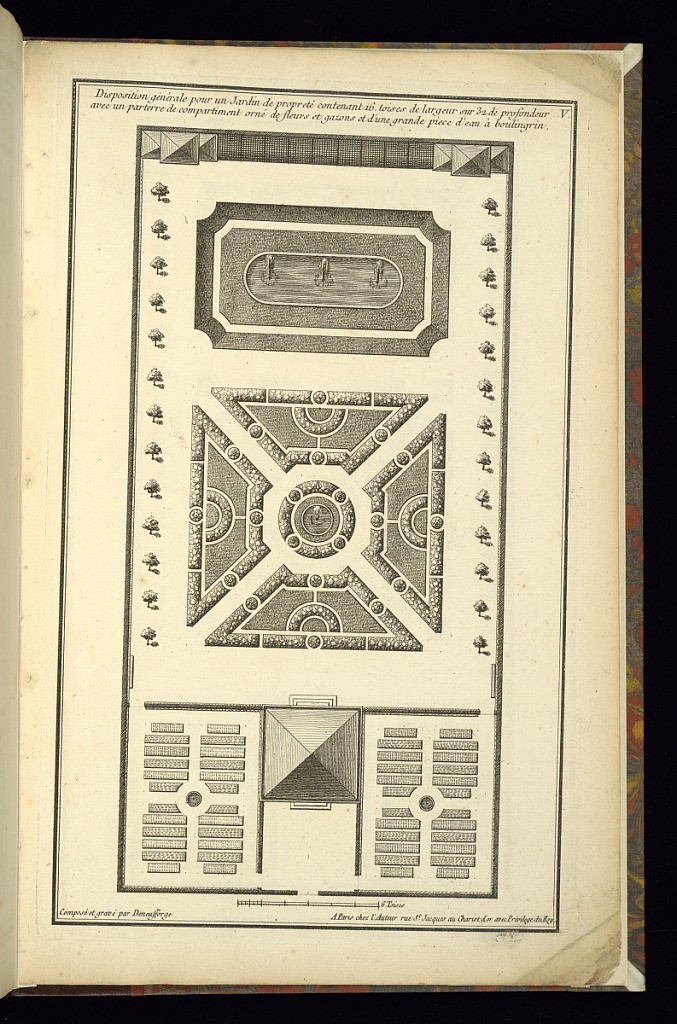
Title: Design for a Garden
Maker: Jean-François de Neufforge, Flemish, 1714 – 1791
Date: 1772
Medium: Engraving on paper
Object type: Print
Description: Design for a garden with a scale bar of 6 Toises at the bottom. The plate is signed and numbered.